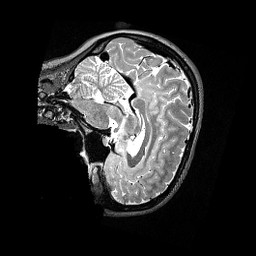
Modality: T2w
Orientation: sagittal
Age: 28
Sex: female
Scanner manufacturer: siemens
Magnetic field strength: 3 T
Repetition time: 3.2 s
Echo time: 0.479 s